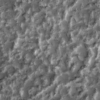
Label: not_dusty